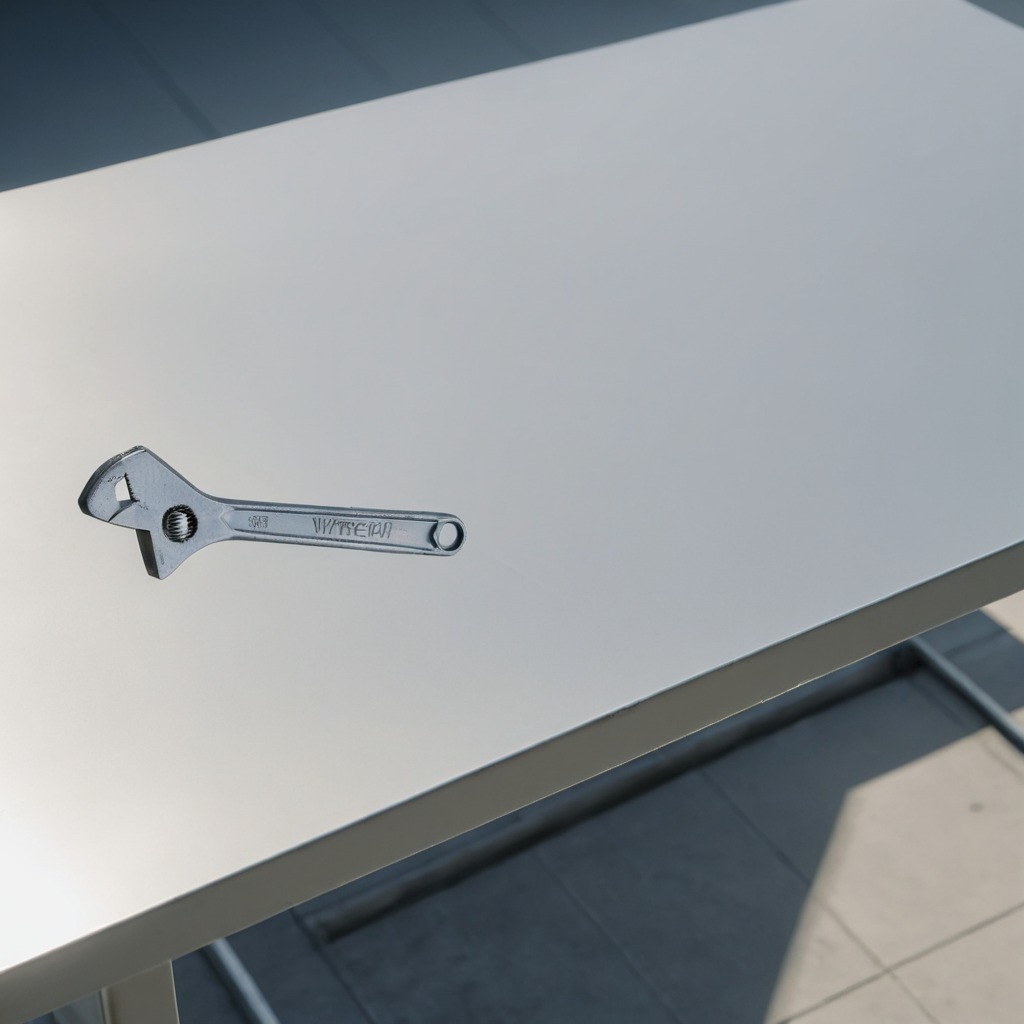
An wrench lies on a clean utility table in a temporary outdoor tool station.